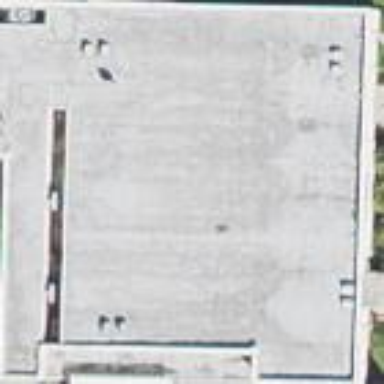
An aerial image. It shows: Department store building.